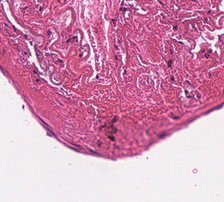
Tumor epithelial tissue: no
Tumor-associated stroma tissue: yes
Normal tissue: no